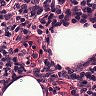
Metastatic tissue present: no